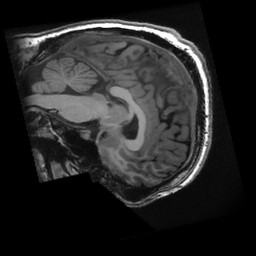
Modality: T1w
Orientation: sagittal
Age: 36
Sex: male
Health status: healthy
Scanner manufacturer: ge
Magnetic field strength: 3 T
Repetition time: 0.008372 s
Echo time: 0.003116 s